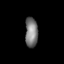
Tissue: lung
Cell type: Endothelial cells
Senescence score: 0.7189
Nuclear area (px): 374
Mean DAPI intensity: 121.053